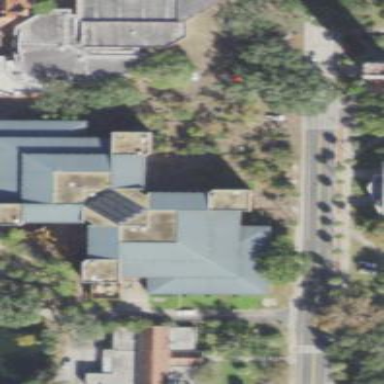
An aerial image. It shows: University building with blue roof.